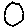
Label: circle